Interaction volume radius: 5 \u00c5
Interaction volume height: 25 \u00c5
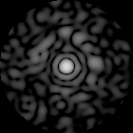
Disorder parameter: 0.8245